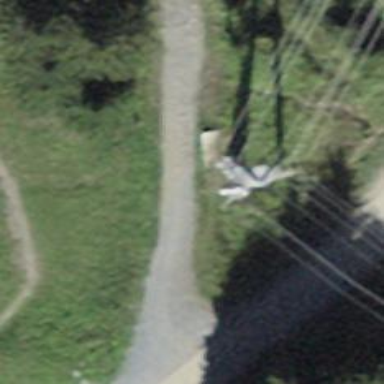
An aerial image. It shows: Power line in the image.